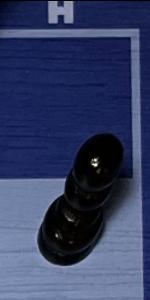
Label: Pawn_Black